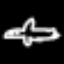
Label: airplane